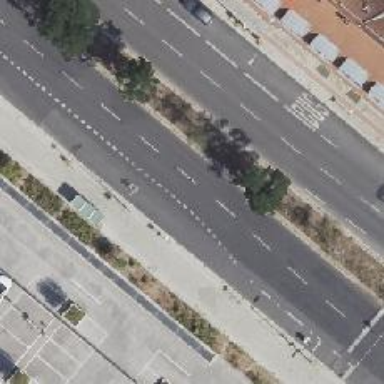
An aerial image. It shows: Secondary road with asphalt surface. It is dual carriageway with right lane designated for parking.